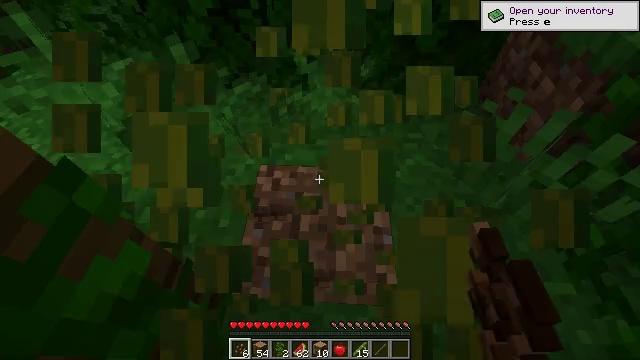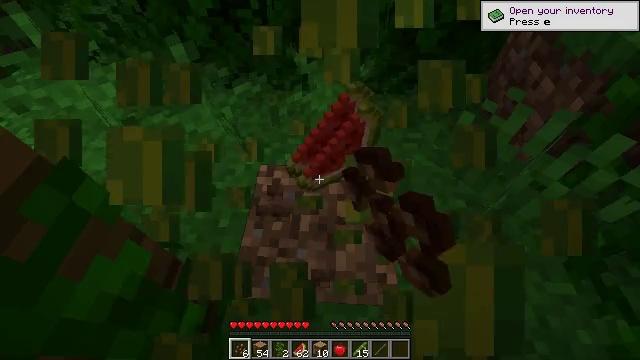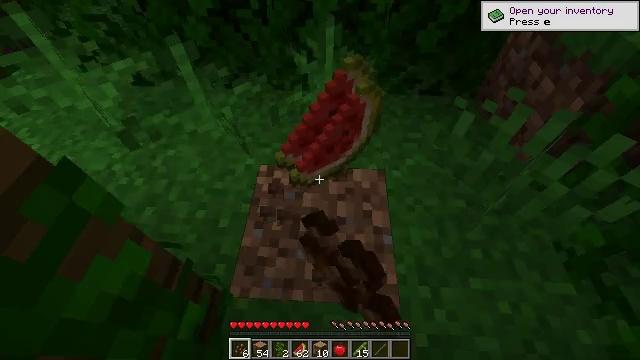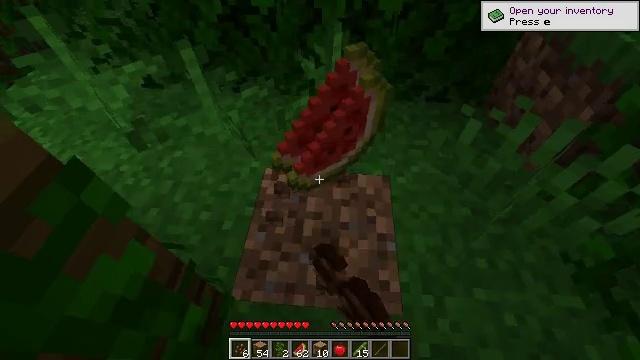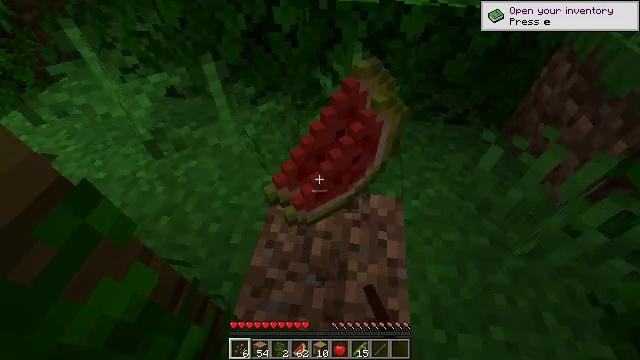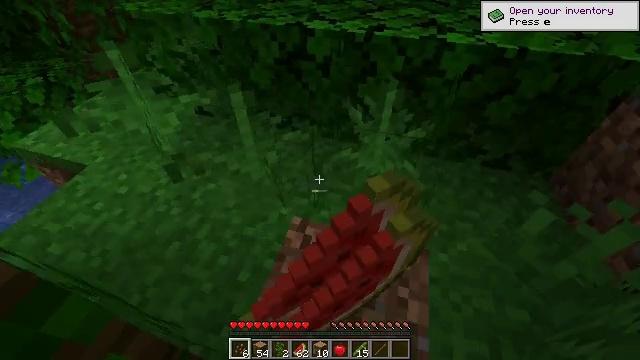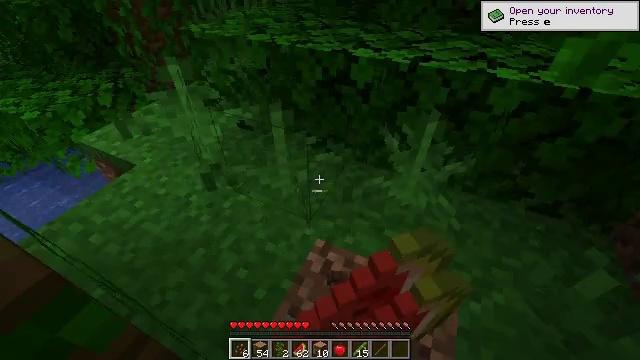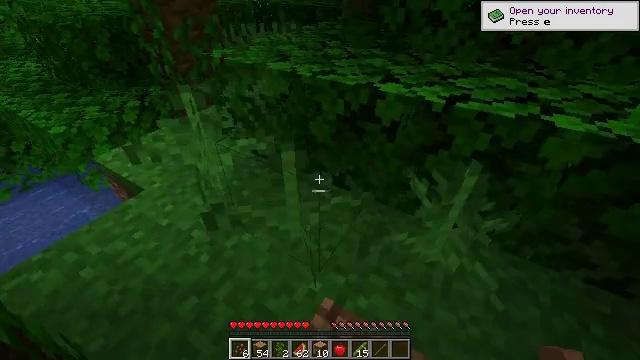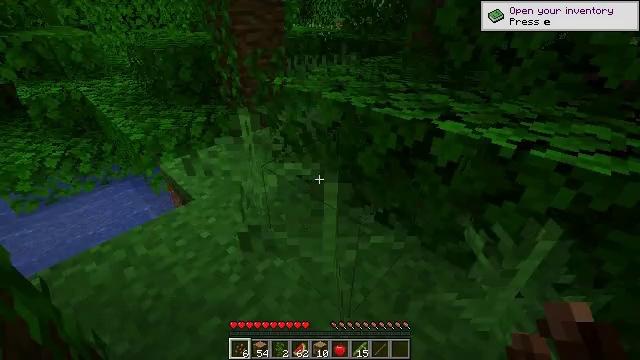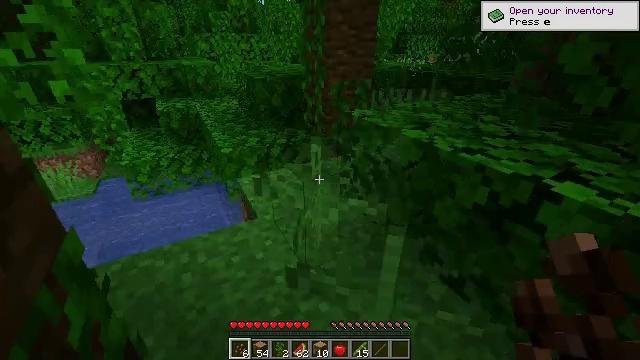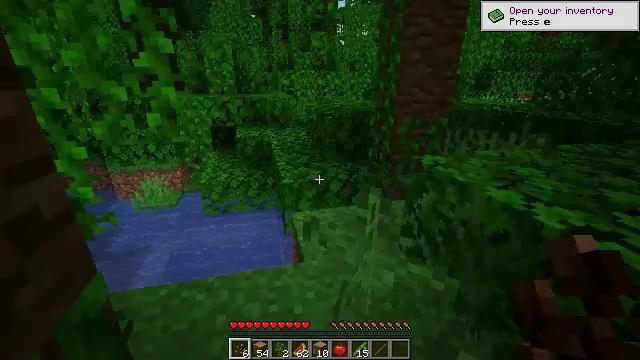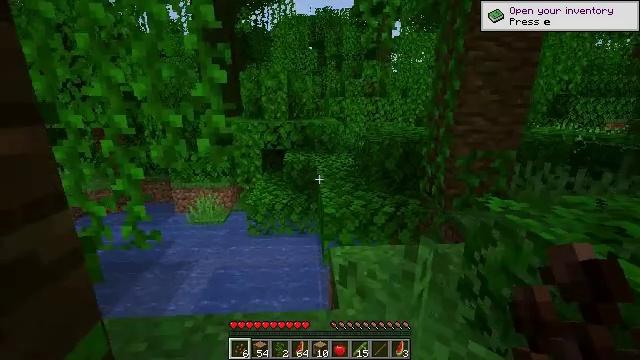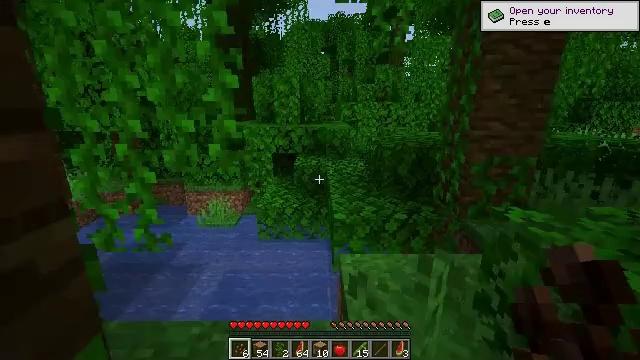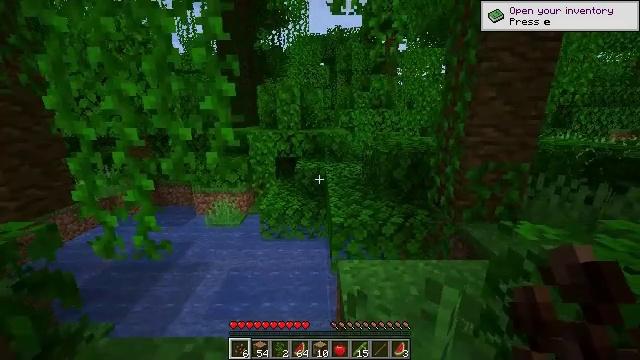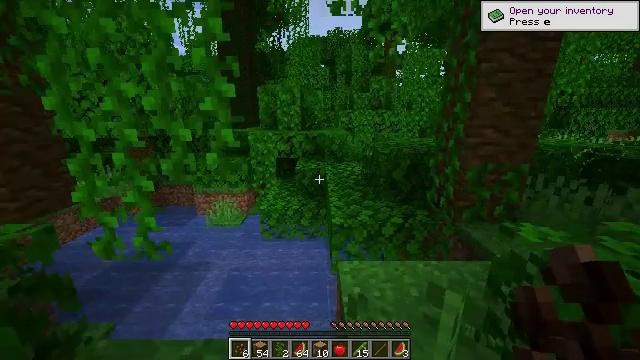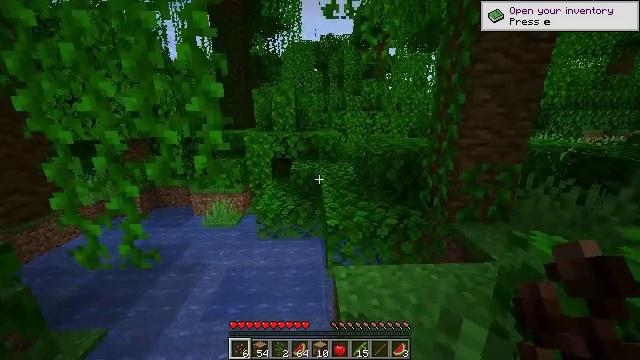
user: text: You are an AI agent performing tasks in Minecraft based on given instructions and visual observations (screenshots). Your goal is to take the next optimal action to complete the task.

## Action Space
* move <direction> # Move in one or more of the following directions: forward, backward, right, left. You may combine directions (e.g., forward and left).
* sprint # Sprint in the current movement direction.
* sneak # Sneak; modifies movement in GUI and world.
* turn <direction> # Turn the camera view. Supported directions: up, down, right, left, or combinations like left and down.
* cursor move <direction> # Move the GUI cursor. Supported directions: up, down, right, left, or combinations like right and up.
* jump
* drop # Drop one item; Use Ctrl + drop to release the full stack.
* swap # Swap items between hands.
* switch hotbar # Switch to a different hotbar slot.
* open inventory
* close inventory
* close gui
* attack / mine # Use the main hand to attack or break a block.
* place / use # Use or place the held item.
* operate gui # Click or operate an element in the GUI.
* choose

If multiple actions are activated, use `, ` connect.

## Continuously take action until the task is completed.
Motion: motion action
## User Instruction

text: Harvest vines off the surface.
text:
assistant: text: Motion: attack / mine
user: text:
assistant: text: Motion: attack / mine
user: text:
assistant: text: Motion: turn left and up, attack / mine
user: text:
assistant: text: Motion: move forward, turn left and up
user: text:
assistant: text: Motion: move forward, turn left and up
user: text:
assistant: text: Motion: move forward, turn left and up
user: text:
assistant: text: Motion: move forward, turn left and up
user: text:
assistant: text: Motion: move forward, turn left and up
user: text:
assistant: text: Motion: move forward, turn left and up
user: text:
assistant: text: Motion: move forward, turn left and up
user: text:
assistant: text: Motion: move forward, turn left and up
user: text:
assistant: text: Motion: move forward, sprint, turn left
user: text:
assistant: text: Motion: move forward, sprint
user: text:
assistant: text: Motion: move forward
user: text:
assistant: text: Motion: move forward, turn right
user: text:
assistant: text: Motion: move forward, turn right
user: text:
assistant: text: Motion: move forward
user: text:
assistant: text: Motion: move forward
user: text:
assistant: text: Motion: move forward, turn right
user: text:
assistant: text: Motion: move forward, turn right and down
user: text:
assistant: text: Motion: move forward, turn right and down
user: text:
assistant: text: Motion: move forward, turn right, jump
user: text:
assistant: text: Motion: move forward, jump
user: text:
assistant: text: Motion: move forward, turn left, jump
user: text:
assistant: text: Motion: move forward, turn left, jump
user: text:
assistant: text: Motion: move forward, turn left, jump
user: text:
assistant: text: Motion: move forward, turn left, jump
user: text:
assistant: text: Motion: move forward, jump
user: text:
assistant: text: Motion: move forward, jump
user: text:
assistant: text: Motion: move forward, turn left and up, jump